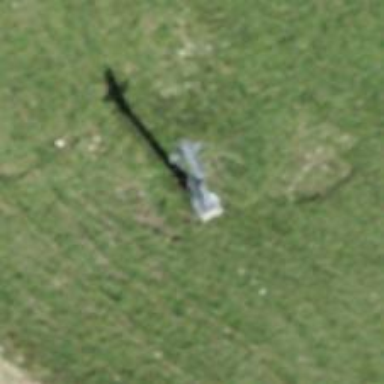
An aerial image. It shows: Pylon for aerialway.